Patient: sex M, age 48
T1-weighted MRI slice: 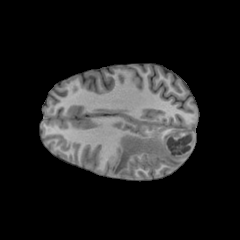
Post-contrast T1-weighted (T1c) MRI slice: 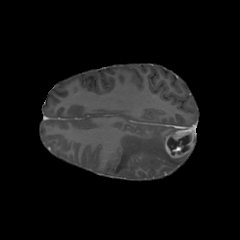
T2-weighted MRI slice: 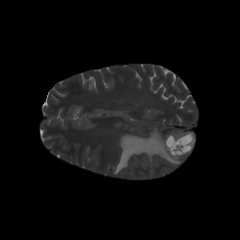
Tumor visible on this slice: yes
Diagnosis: Glioblastoma, IDH-wildtype
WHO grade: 4